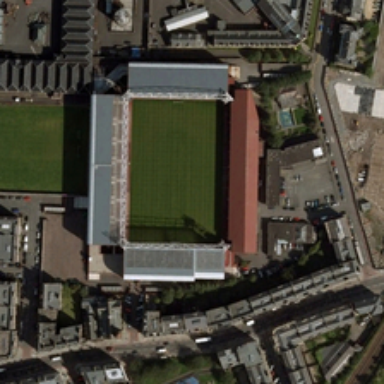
Many buildings are around a stadium .